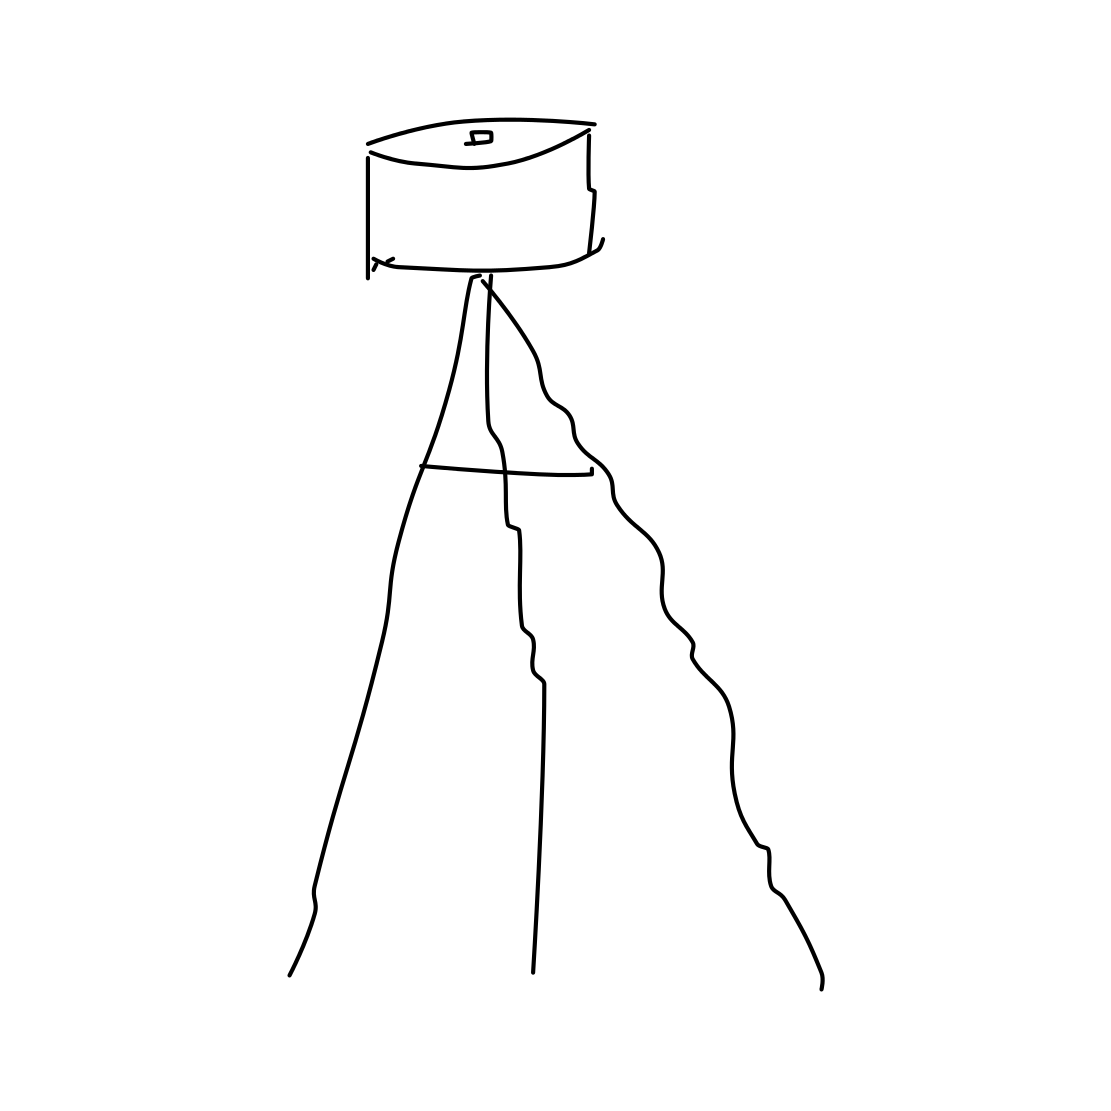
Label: floor lamp